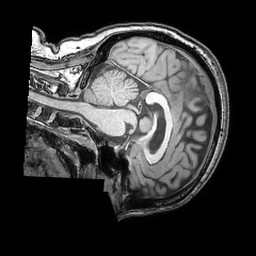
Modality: T1w
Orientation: sagittal
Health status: ill
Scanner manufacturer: philips
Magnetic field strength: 3 T
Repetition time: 0.007 s
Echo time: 0.0035 s